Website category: sports
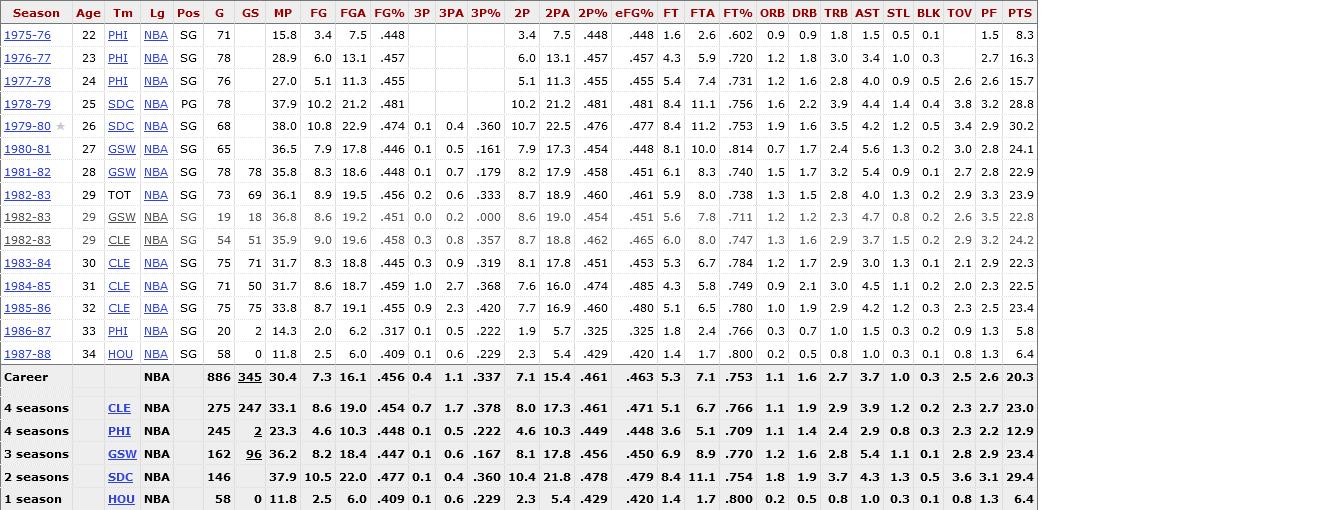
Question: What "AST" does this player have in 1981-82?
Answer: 5.4

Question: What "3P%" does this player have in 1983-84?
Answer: .319

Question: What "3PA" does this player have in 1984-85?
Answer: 2.7

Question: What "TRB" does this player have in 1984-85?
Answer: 3.0

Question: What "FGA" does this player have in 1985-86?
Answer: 19.1

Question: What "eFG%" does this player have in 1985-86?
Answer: .480

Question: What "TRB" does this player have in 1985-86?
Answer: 2.9

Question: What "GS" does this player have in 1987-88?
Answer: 0

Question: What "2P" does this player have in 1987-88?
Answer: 2.3

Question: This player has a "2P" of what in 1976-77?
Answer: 6.0

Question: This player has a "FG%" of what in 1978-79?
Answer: .481

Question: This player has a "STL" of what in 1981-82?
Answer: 0.9

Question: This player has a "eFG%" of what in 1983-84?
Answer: .453

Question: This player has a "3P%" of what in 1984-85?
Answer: .368

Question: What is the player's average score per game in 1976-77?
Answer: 16.3

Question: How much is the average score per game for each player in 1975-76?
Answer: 8.3

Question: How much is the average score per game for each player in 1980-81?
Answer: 24.1

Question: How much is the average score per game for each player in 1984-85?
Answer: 22.5

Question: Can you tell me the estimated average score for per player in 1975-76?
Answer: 8.3

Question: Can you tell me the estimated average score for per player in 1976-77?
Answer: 16.3

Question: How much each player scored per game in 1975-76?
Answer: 8.3

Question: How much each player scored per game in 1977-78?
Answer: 15.7

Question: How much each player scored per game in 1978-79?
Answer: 28.8

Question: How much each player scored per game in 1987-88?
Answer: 6.4

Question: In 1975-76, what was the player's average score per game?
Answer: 8.3

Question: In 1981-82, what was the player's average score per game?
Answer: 22.9

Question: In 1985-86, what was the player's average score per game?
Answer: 23.4

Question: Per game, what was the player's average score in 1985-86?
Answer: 23.4